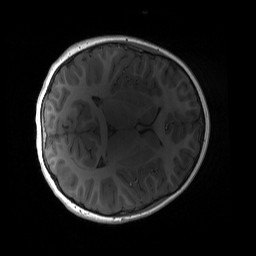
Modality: T1w
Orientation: axial
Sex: female
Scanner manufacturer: siemens
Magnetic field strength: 3 T
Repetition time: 1.9 s
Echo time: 0.00243 s